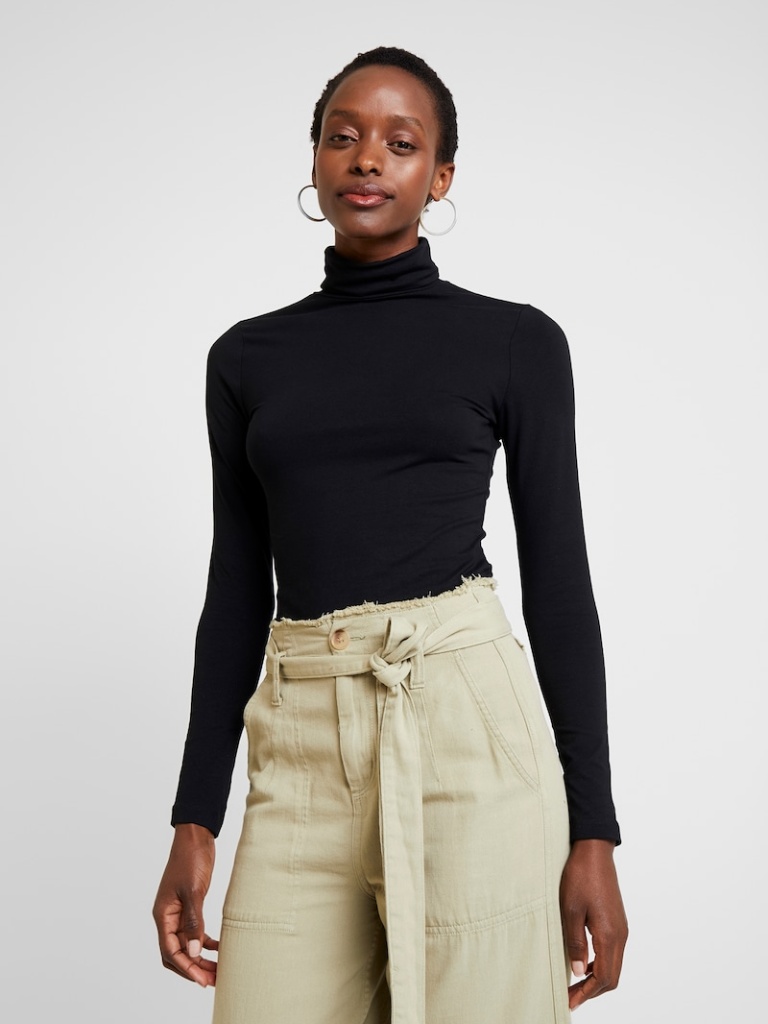
knit tight a long-sleeved with the sleeves down hip length Fully Tucked in turtleneck turtleneck